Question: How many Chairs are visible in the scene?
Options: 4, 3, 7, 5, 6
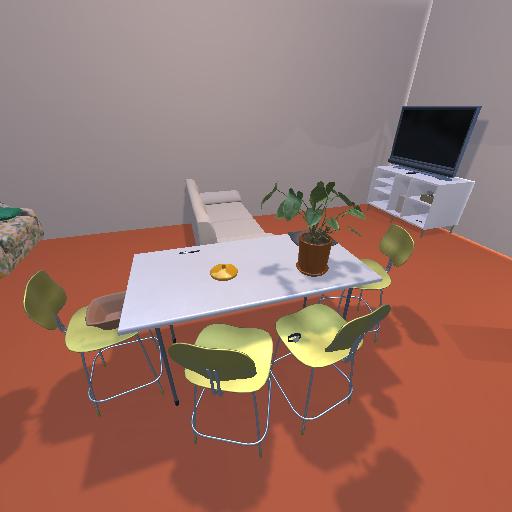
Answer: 4